Interaction volume radius: 10 \u00c5
Interaction volume height: 10 \u00c5
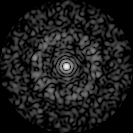
Disorder parameter: 0.8365